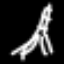
Label: The Eiffel Tower